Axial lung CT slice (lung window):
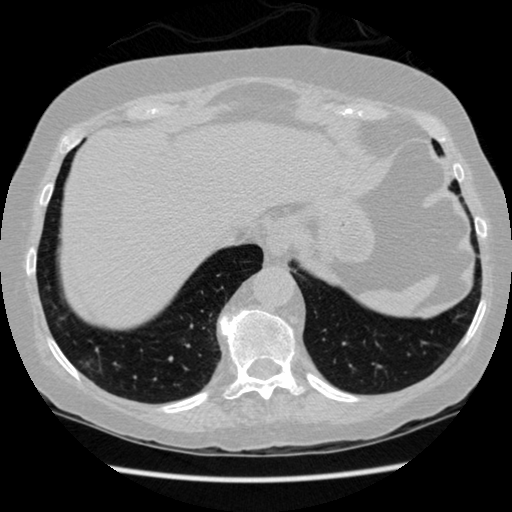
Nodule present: no